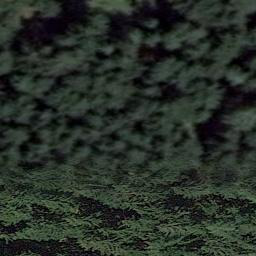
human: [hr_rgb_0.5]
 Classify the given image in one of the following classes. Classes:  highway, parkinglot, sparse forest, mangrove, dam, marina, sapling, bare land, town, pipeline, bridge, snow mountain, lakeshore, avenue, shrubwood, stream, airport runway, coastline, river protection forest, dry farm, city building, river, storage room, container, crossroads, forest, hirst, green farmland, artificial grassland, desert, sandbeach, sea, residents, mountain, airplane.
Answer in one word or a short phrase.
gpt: forest